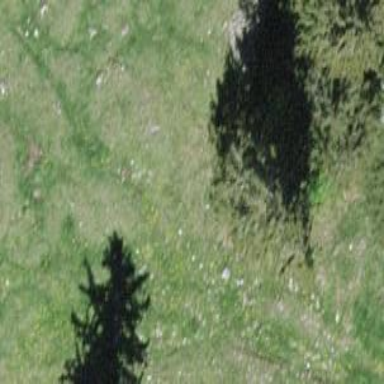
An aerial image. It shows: Needle-leaved tree in its natural environment.